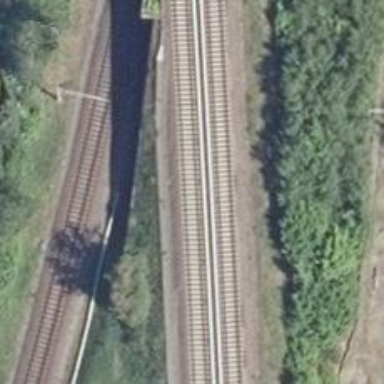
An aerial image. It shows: Bridge for light rail electrified railway.